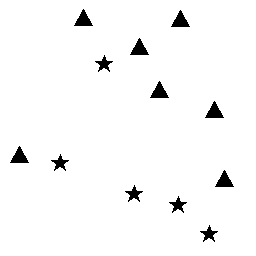
Squares: 0
Triangles: 7
Stars: 5
Total shapes: 12